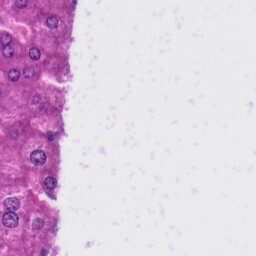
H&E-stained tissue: Liver